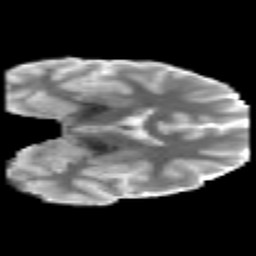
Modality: MD
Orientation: coronal
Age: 19
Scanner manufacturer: philips
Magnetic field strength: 3 T
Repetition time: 8.573 s
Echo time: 0.1268 s